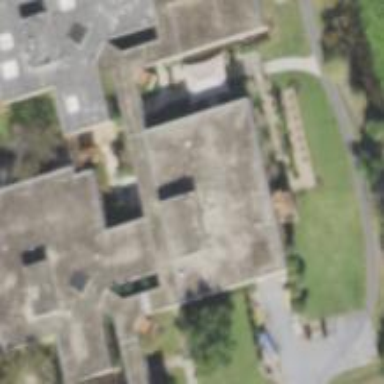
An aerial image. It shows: College building.